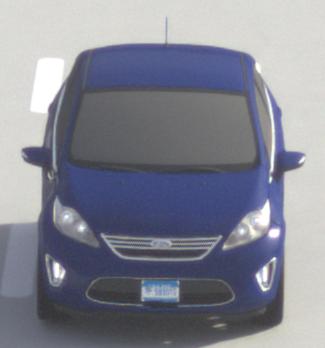
Make: Ford
Model: Fiesta
Detailed model: ’09 Sedan (seventh series)
Model produced from: 2010
Model produced until: 2017
Doors: 4
Color: blue
Road condition: dry road
Daytime: morning or afternoon
Contrast: high contrast